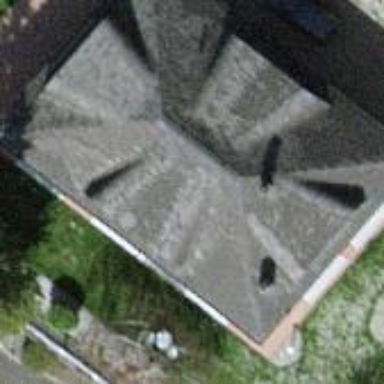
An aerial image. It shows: Detached building with hipped roof.